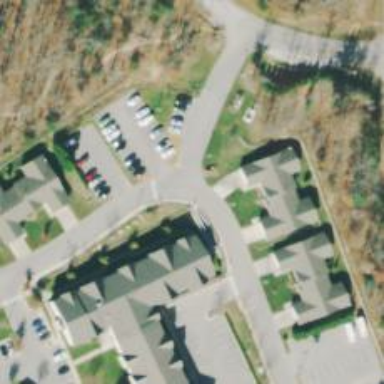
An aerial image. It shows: Residential road.